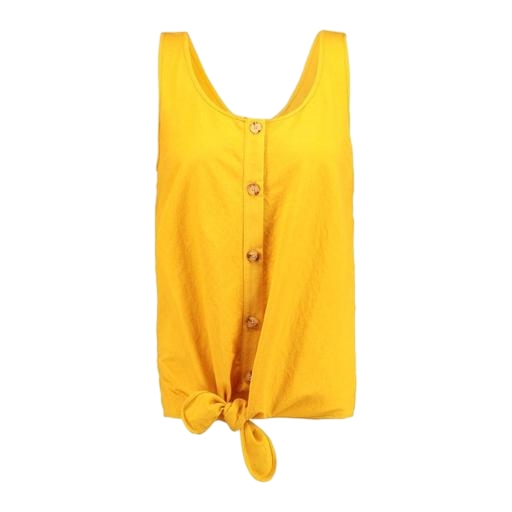
yellow tie front top, yellow tank top, tie tank, white background